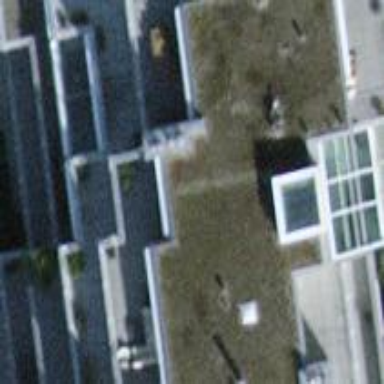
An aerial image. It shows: Balcony as part of building.